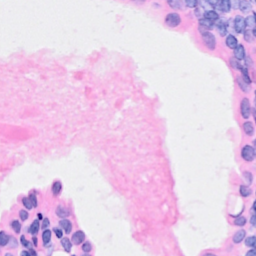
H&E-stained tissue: Breast